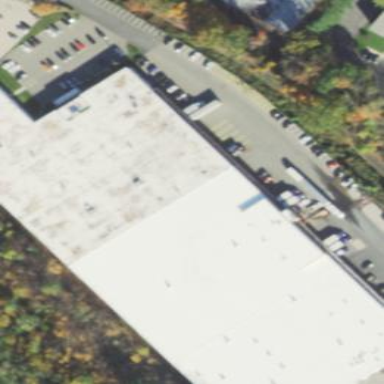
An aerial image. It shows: Building with flat roof.